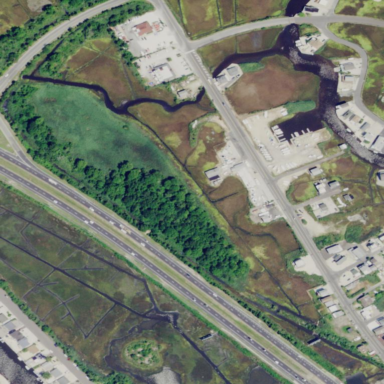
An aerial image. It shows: Marsh wetland.